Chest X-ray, PA view. Patient: 53 years old, sex F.
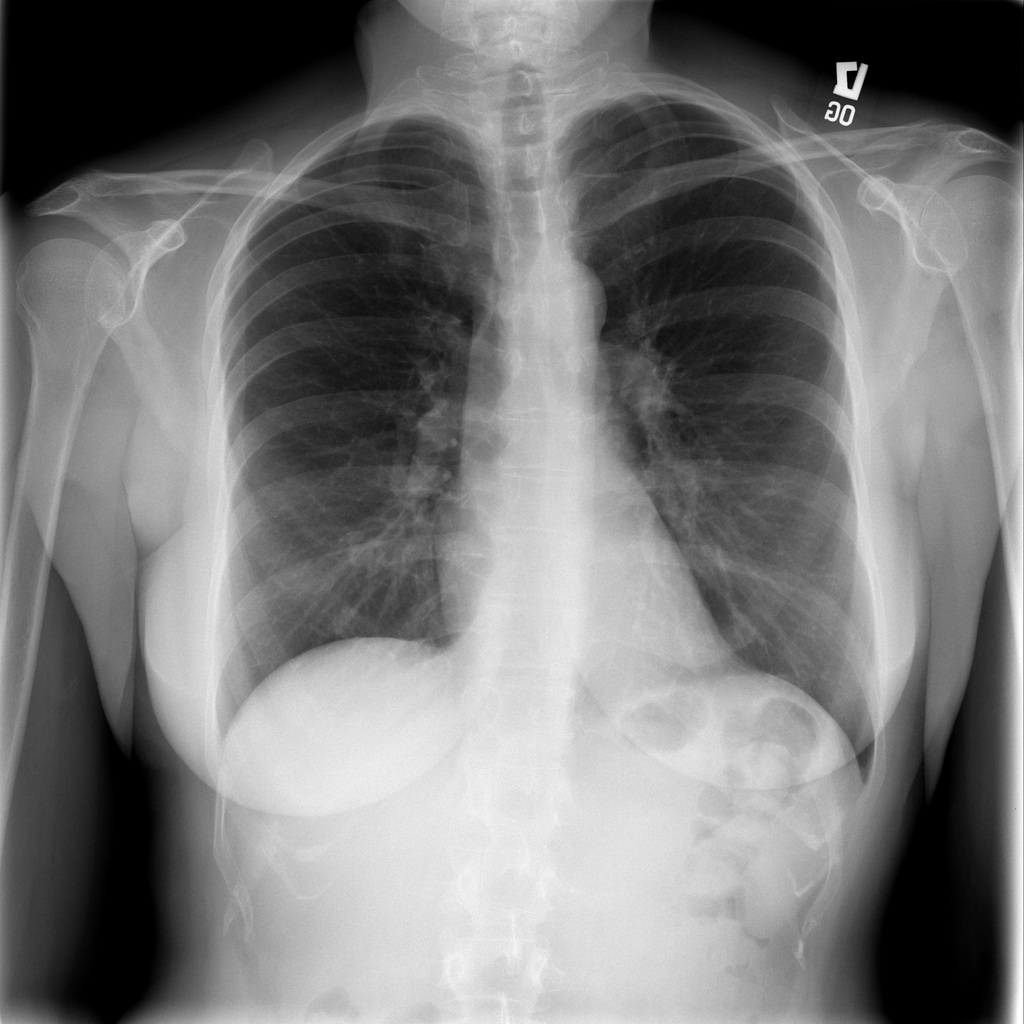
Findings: No Finding